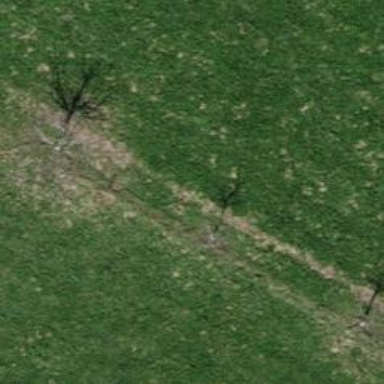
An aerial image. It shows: Broadleaved tree in natural setting.